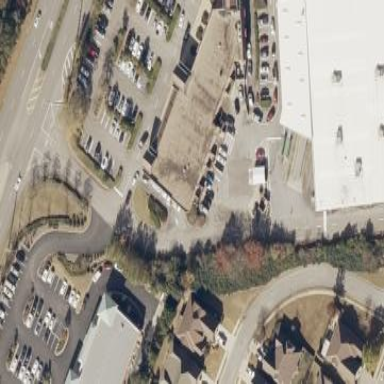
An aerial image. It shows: Retail building.